Question: I am using 'gulp (html2js)' to compile all of my html into angular's '$templateCache' and 'browserify' to then include the files I want.
However I am new to 'angular' and it doesn't seem right to me that when I use the '$templateCache' 'angular' would still try to ajax in the templates.
'''
//views.min.js - This has exported correctly as far as I can tell
!function(e){try{e=angular.module("Views")}catch(t){e=angular.module("Views",[])}e.run(["$templateCache",function(e){e.put("sliderHome.html",'<div class="slider royalSlider rsDefault"><div ng-repeat="item in sliderItems"><h1>{{item.title}}</h1><p>{{item.text}}</p><img ng-src="/img/news/{{item.number}}.jpg"></div></div>')}])}(),function(e){try{e=angular.module("Views")}catch(t){e=angular.module("Views",[])}e.run(["$templateCache",function(e){e.put("results/resultsGrid.html","<div>Results List as is the best</div>")}])}();
'''
The above file is included using 'browserify' I can see it at the bottom of the file where it should.
'''
app.directive('sliderDirect', function($timeout, $templateCache) {
return {
restrict: 'E',
templateUrl: $templateCache.get('sliderHome.html')
....
}
});
'''
'GET http://localhost:3001/%3Cdiv%20class=%22slider%20royalSlider%20rsDefault%22...0ng-src=%22/img/news/%7B%7Bitem.number%7D%7D.jpg%22%3E%3C/div%3E%3C/div%3E 404 (Not Found)'

So why can't I use the '$templateCache' without it trying to ajax it in and as you would expect?
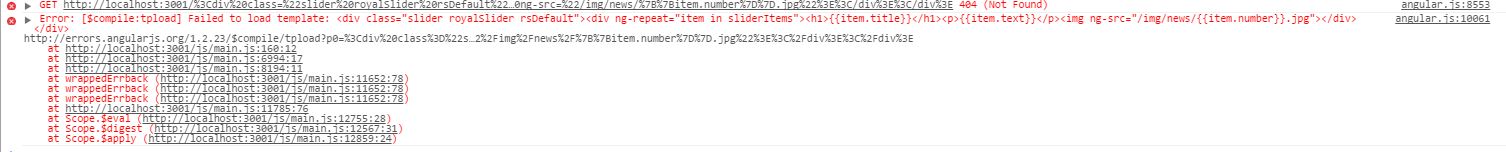
Answer: It should be 'template' not 'templateUrl':
'''
template: $templateCache.get('sliderHome.html')
'''